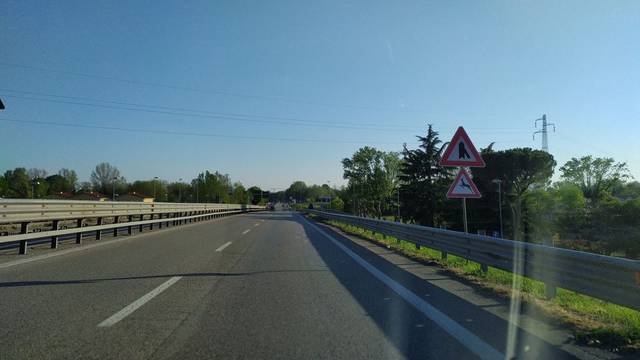
Region: Italy
Coordinates: 45.421, 11.857